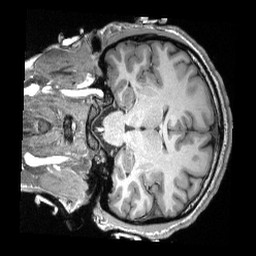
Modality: T1w
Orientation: coronal
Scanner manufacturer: siemens
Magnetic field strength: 3 T
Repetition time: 2.3 s
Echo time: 0.00308 s